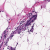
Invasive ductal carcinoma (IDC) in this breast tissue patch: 0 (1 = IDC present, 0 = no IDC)